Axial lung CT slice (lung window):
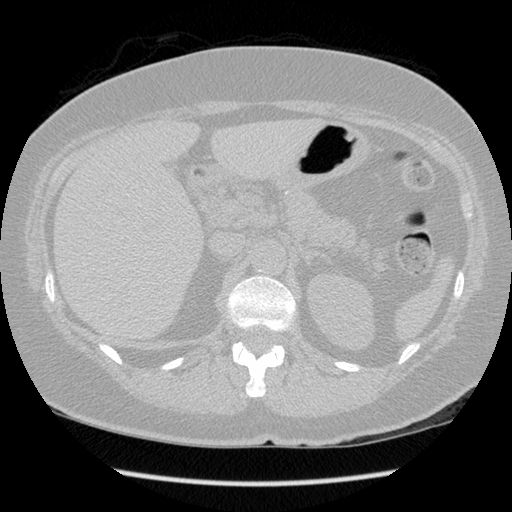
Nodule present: no